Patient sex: M
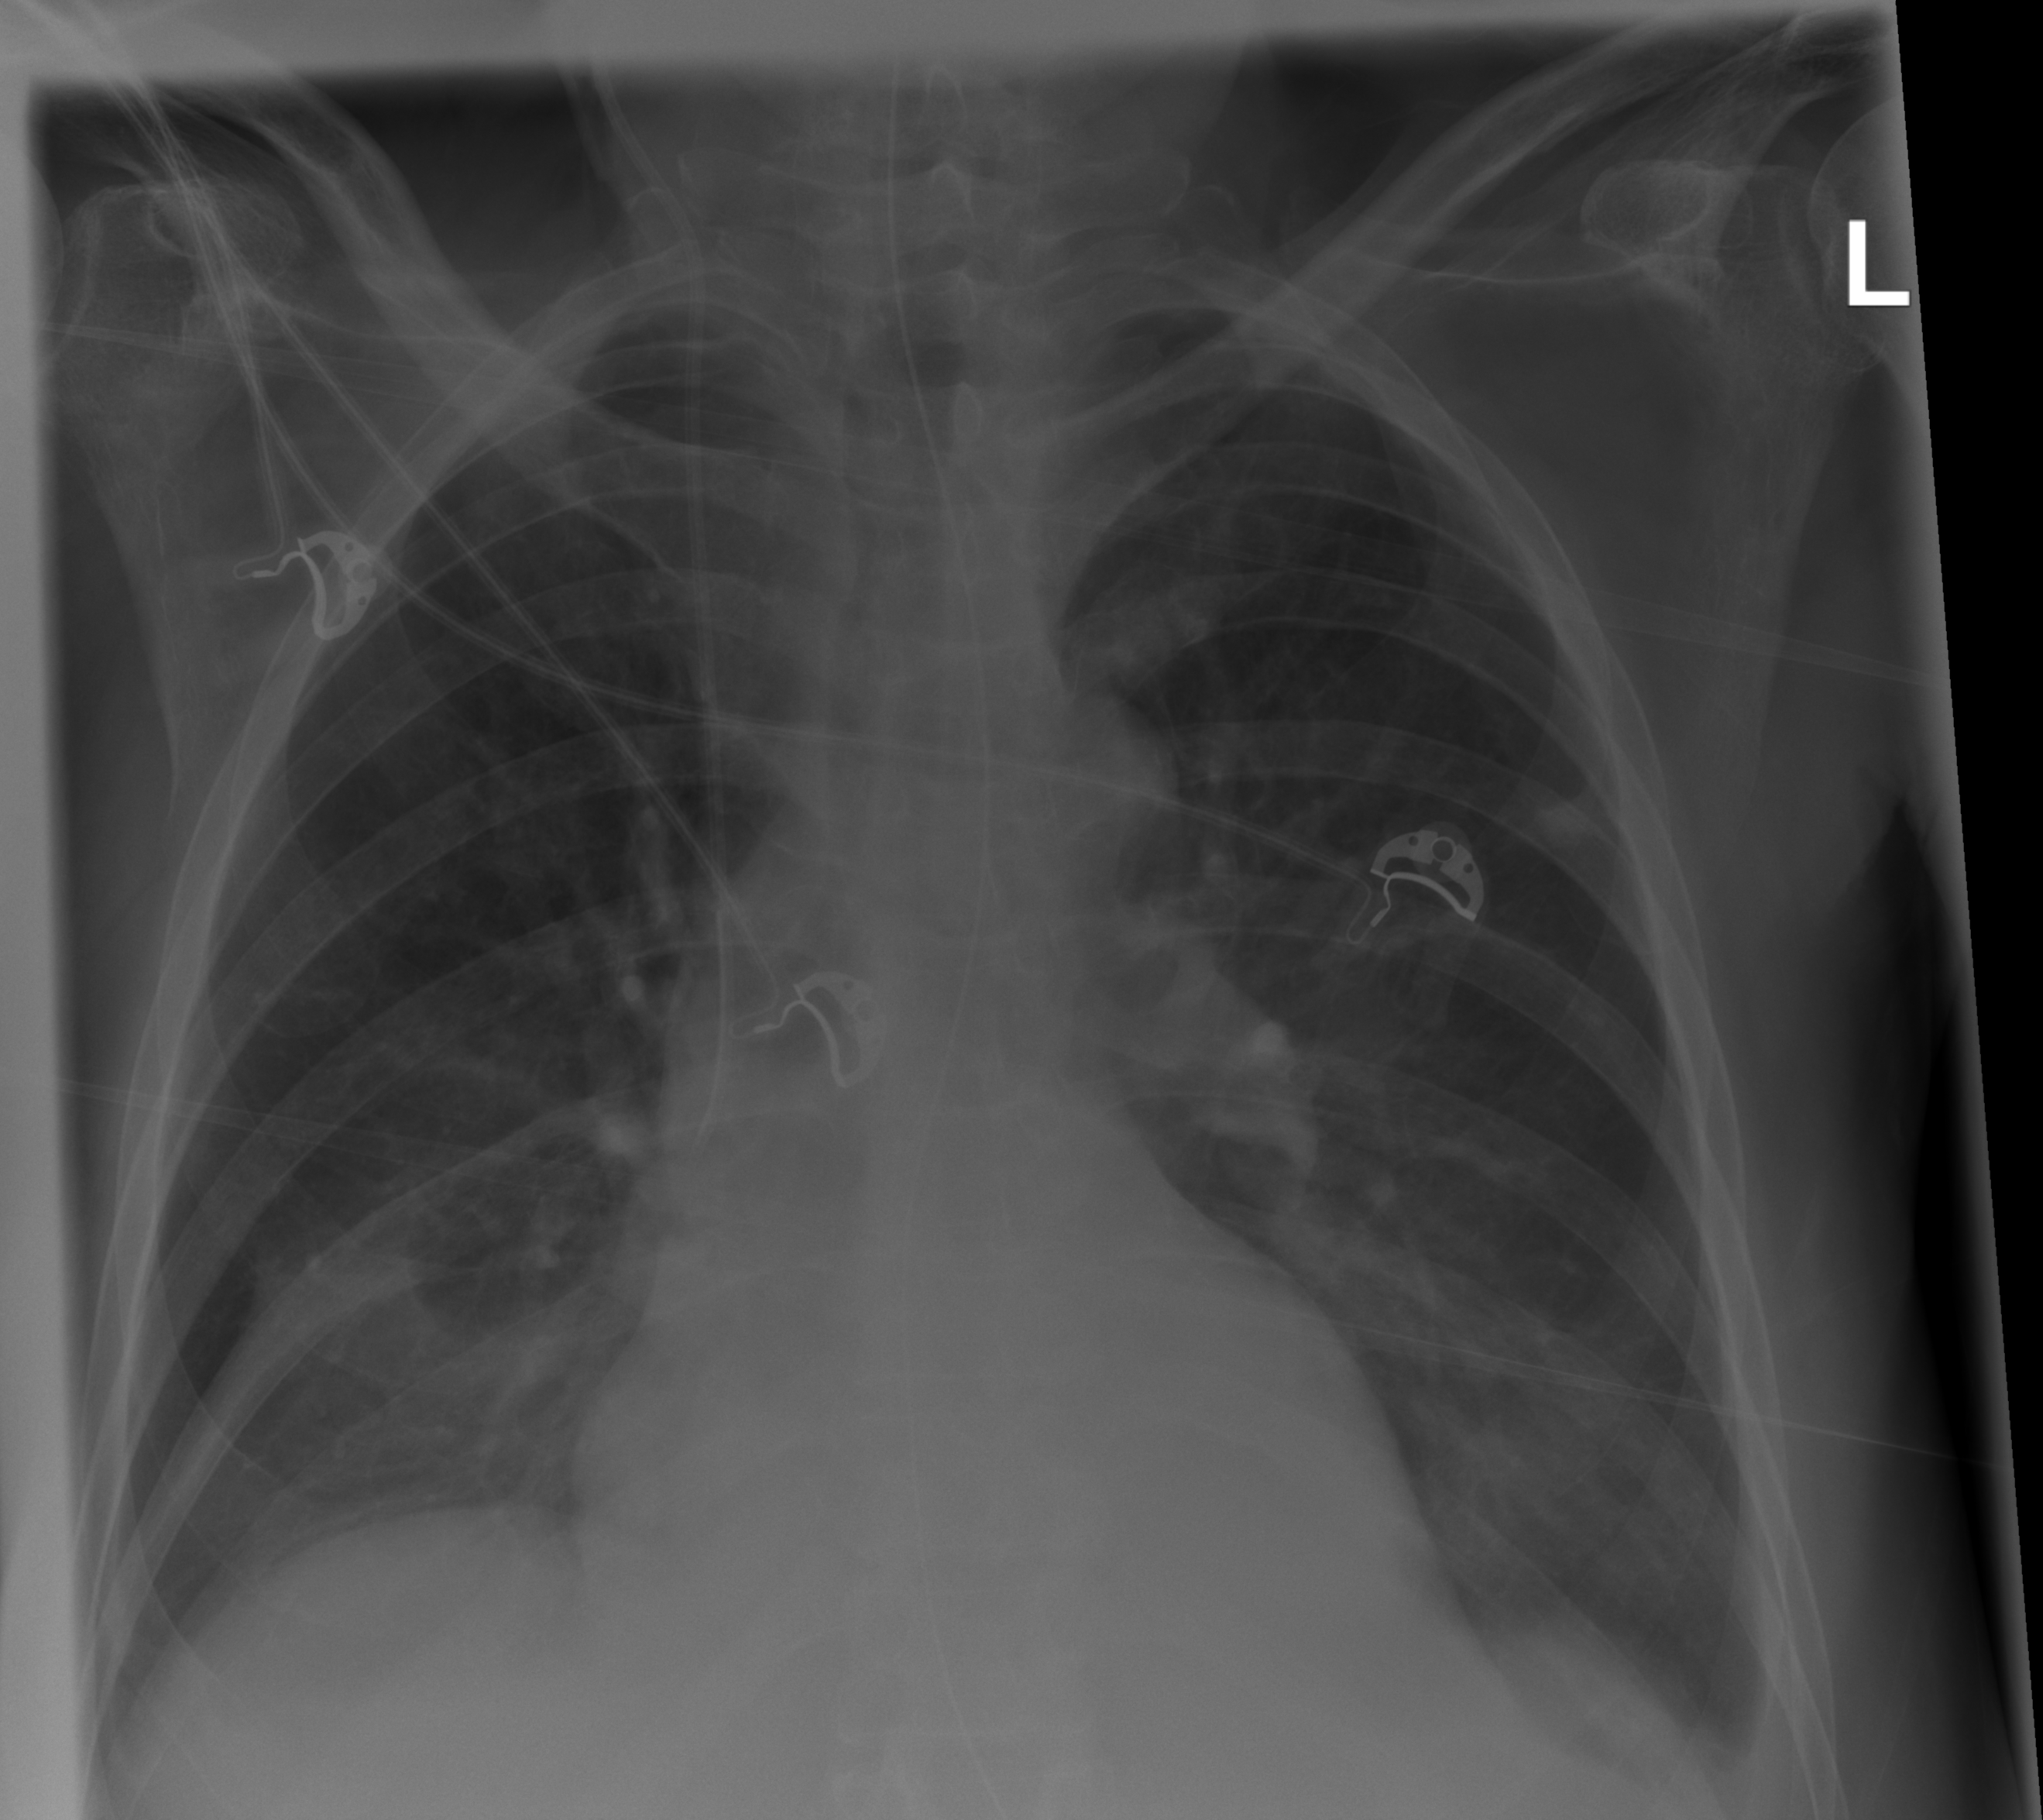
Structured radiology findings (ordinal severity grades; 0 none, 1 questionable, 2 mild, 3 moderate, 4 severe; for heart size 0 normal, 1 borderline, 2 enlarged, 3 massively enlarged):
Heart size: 0
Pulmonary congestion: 0
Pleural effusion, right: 0
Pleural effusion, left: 0
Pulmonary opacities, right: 0
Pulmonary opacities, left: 0
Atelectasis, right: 2
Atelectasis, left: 2